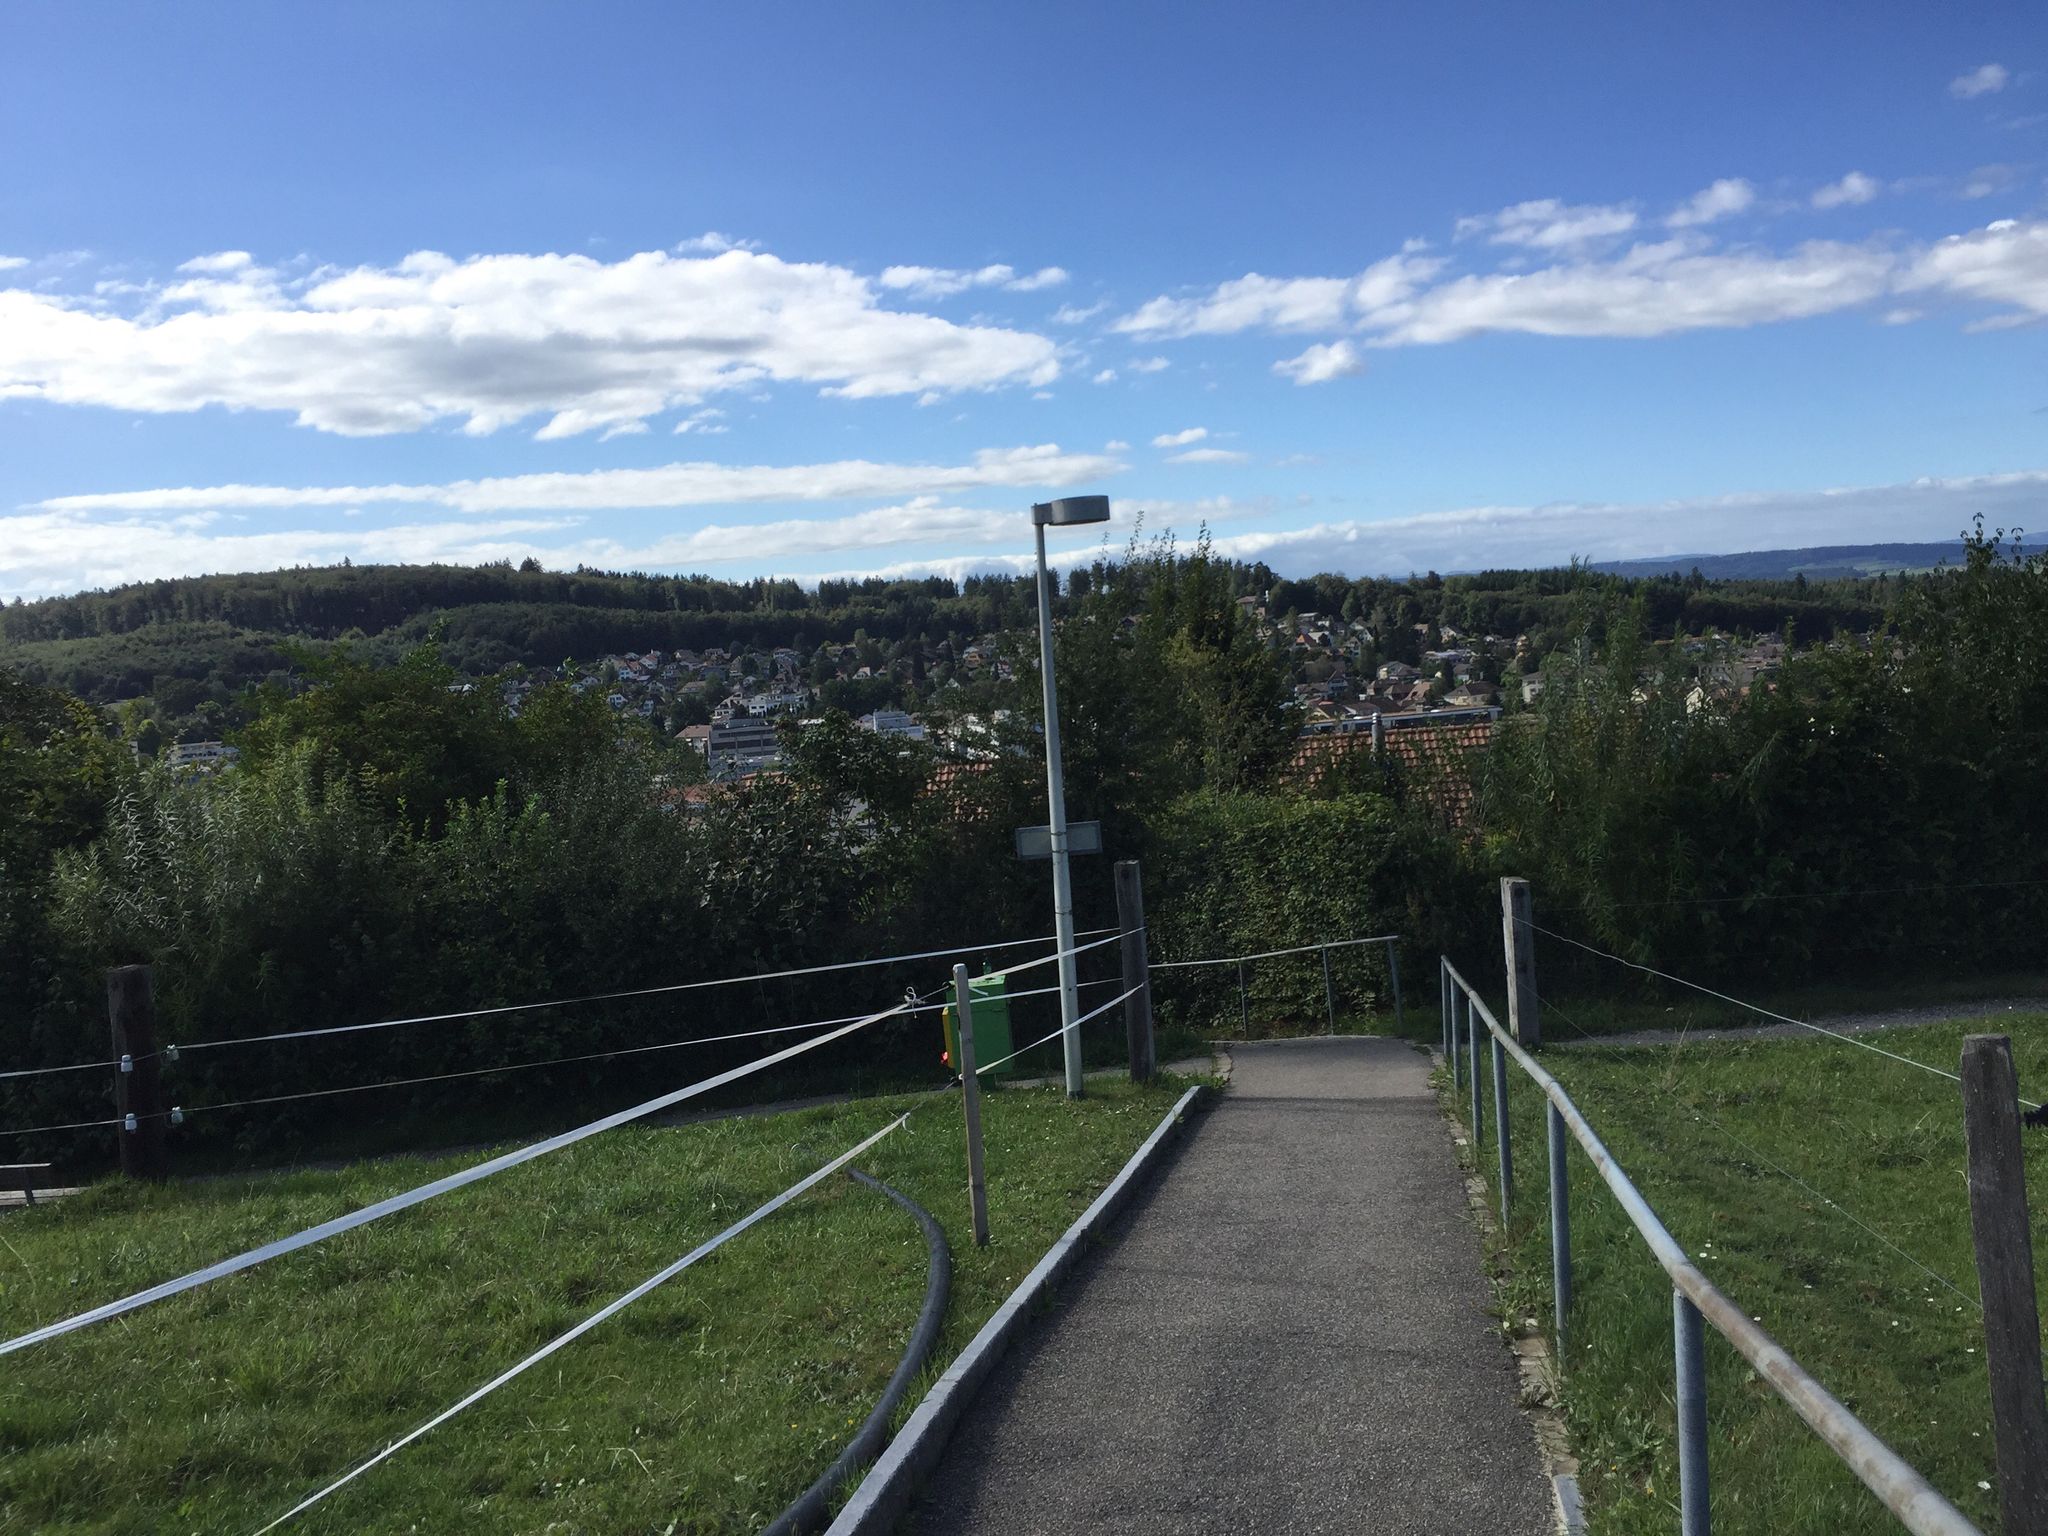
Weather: cloudy
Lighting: day
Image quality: good
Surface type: walking surface
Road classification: steps, service, path
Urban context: urban centre
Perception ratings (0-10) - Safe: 1.46, Lively: 3.73, Beautiful: 8.92, Boring: 8.61, Depressing: 6.05, Wealthy: 1.15